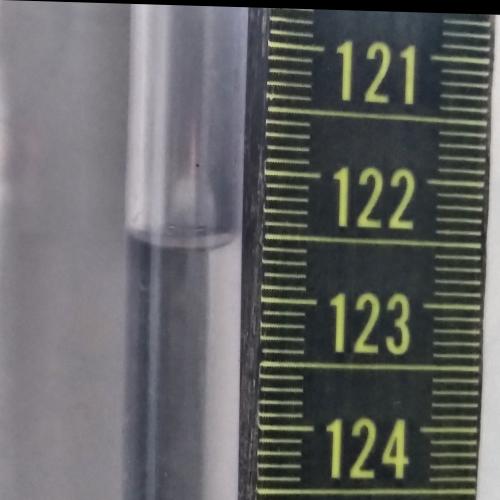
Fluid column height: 122.6 cm